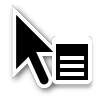
Cursor type: context_menu
OS/theme: linux-adwaita
Variant: default